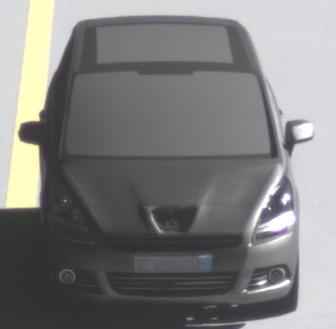
Make: Peugeot
Model: 5008 120 VTi
Detailed model: 5008 (I) Van
Model produced from: 2009/10
Model produced until: 2011/07
Doors: 5
Color: gray
Road condition: dry road
Daytime: morning or afternoon
Contrast: high contrast